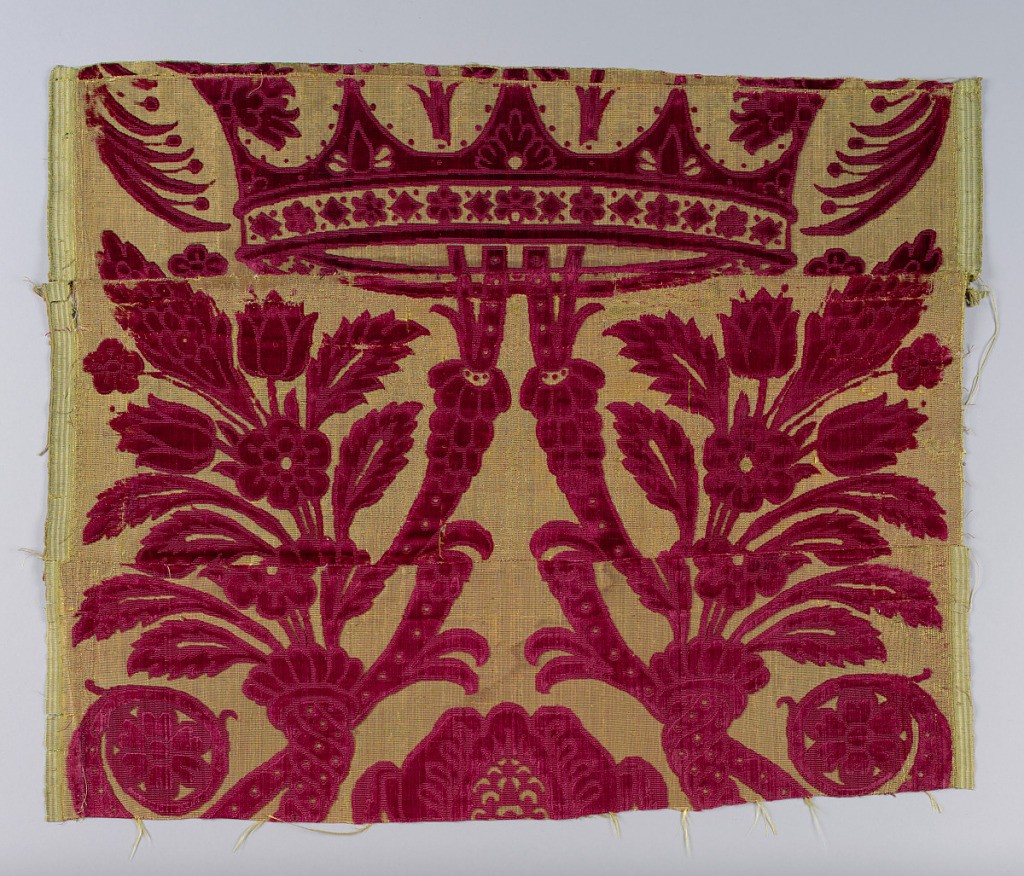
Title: Fragment
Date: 17th century
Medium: silk, metallic thread Technique: cut and uncut voided supplementary warp pile in a plain weave foundation with supplementary weft (ciselé voided velvet)
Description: Fragment of a large-scale patterned velvet in red cut and uncut velvet on a gold-yellow ground: cornucopia with bouquet of flowers combined with what seems to be an ogee scroll passing through a crown to enclose a large floral motif.